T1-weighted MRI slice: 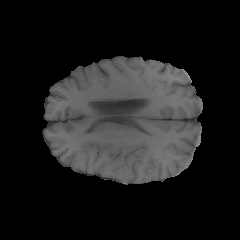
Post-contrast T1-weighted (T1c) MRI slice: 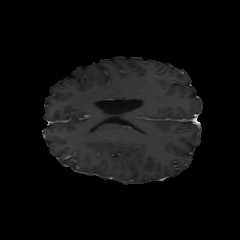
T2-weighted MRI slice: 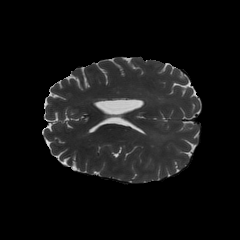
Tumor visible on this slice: no